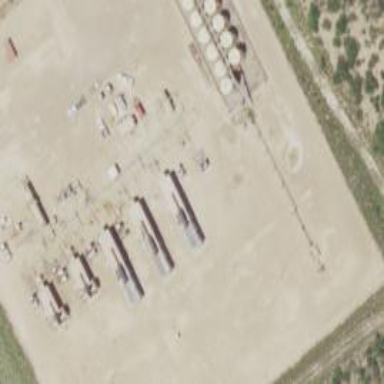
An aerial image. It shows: Industrial area dedicated to gas-related activities.